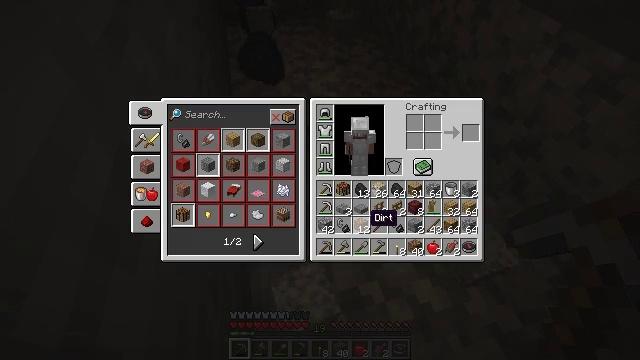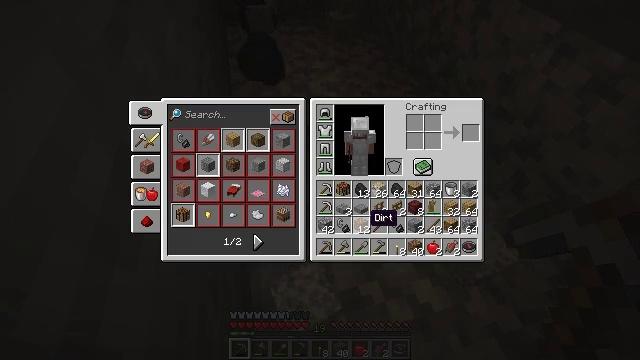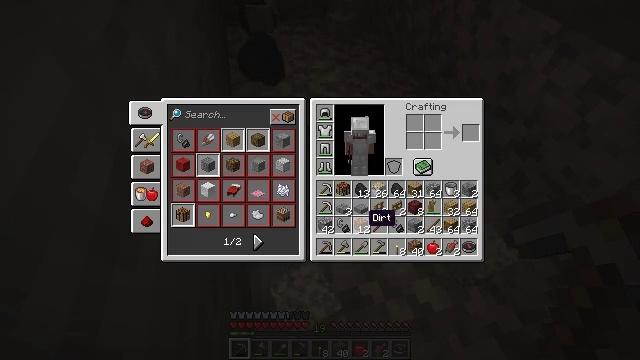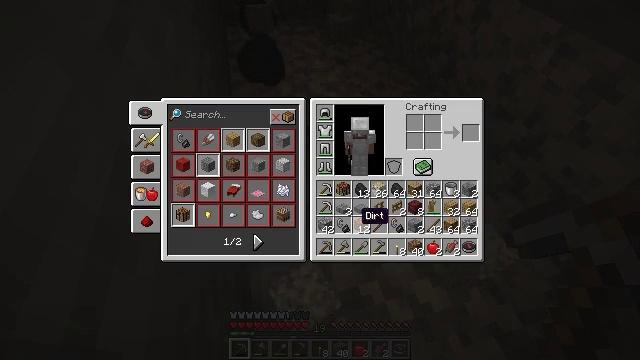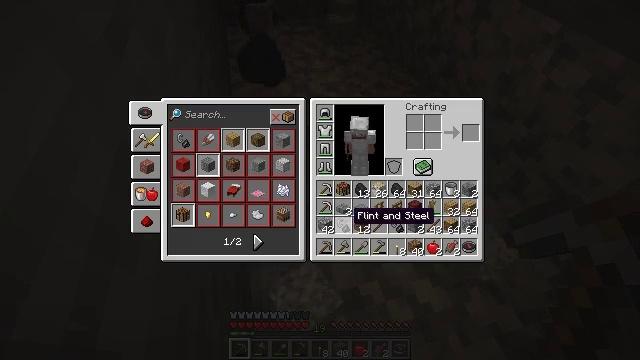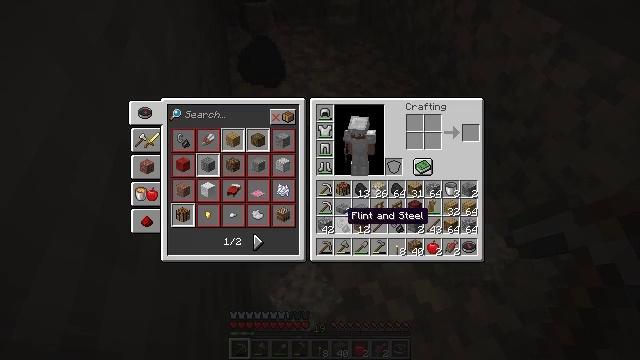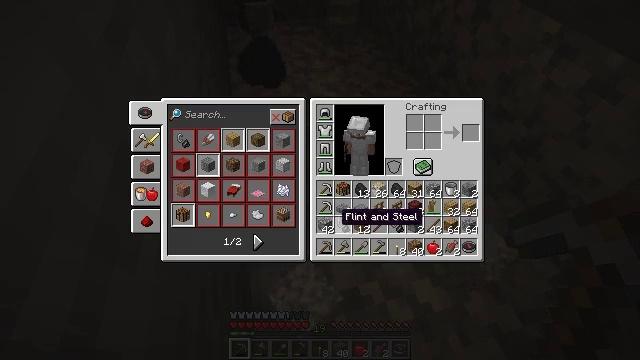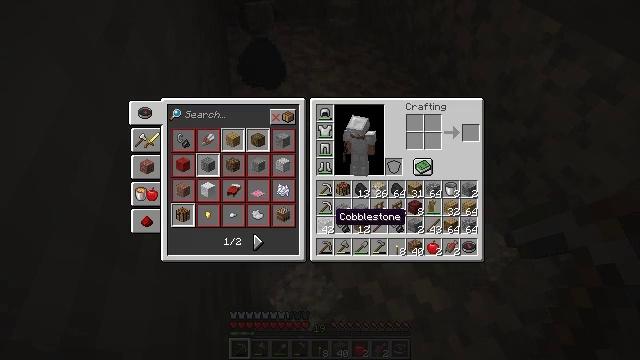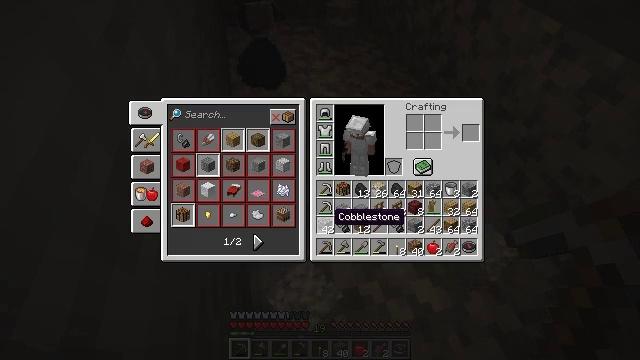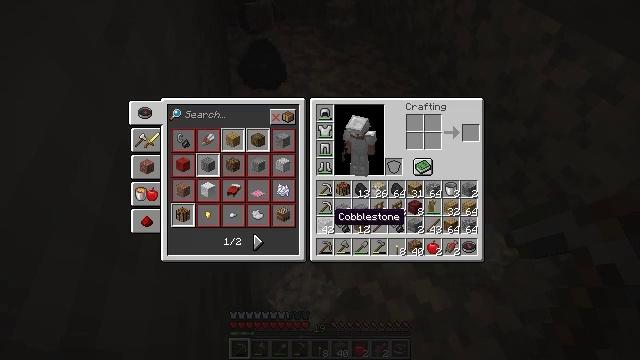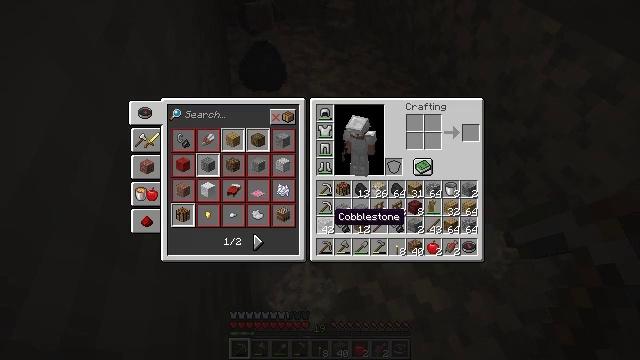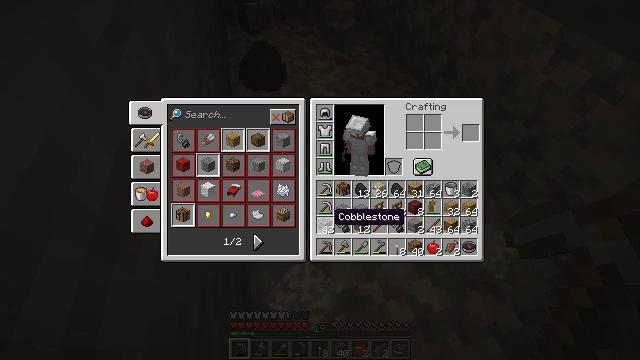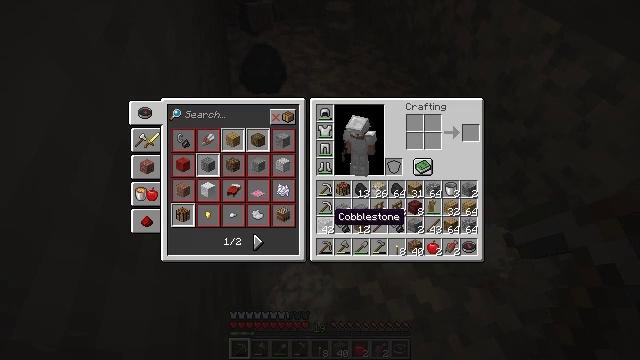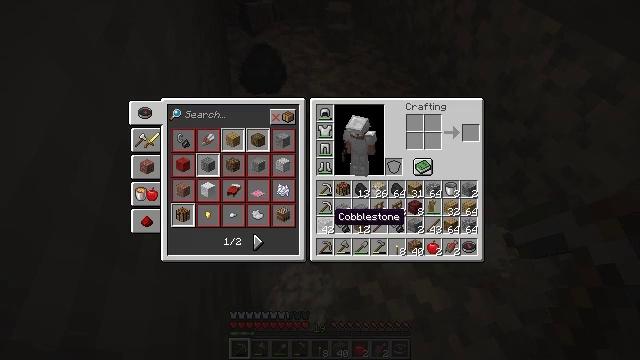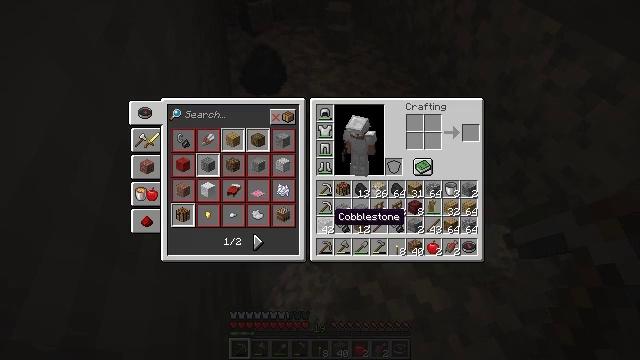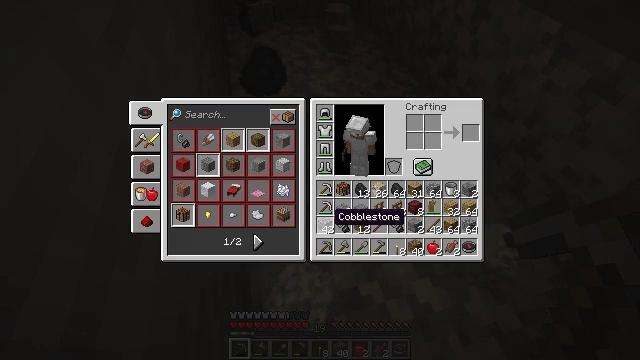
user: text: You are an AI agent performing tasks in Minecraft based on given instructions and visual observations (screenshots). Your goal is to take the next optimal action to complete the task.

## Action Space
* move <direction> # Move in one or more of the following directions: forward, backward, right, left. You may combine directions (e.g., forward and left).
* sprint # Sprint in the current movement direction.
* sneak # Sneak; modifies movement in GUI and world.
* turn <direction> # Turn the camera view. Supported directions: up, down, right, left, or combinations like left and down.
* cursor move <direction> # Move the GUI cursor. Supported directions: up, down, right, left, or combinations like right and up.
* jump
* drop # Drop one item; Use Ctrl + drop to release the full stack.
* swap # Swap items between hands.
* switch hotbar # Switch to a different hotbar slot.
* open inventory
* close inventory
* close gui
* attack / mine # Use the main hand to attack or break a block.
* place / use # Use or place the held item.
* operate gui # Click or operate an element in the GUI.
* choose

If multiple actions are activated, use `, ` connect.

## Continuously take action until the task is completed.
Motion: motion action
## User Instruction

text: Remove a stone brick slab from the inventory.
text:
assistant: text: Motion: no_op
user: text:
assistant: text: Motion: no_op
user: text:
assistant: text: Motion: no_op
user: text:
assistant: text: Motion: cursor move left
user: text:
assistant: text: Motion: no_op
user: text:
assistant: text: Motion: no_op
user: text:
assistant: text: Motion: no_op
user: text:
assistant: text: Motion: no_op
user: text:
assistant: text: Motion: no_op
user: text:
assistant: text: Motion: no_op
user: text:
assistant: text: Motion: no_op
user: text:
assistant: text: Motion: no_op
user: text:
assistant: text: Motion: no_op
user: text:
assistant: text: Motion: no_op
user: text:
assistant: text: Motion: no_op
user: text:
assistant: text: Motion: no_op
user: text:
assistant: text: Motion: no_op
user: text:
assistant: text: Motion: cursor move right and up
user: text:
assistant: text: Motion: cursor move right
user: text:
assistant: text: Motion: cursor move right
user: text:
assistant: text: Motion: no_op
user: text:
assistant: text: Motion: cursor move right
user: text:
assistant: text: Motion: cursor move right
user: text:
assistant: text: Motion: no_op
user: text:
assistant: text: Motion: no_op
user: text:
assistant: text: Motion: cursor move right
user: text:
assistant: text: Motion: cursor move right
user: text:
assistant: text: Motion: cursor move right
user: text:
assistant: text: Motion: cursor move right
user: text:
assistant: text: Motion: cursor move right